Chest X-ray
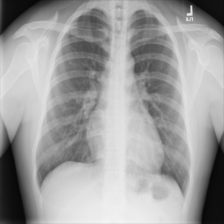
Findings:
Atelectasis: negative
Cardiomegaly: negative
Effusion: negative
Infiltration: negative
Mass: negative
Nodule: negative
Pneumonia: negative
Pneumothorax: negative
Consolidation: negative
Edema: negative
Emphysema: negative
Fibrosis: negative
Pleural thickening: negative
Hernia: negative